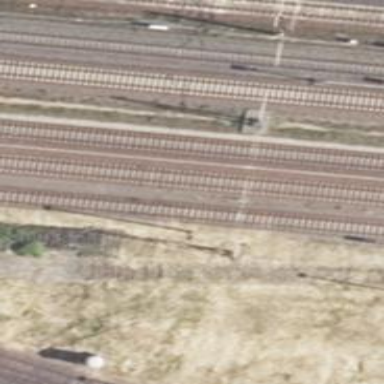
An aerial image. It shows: Railway signal.